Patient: sex M, age 60
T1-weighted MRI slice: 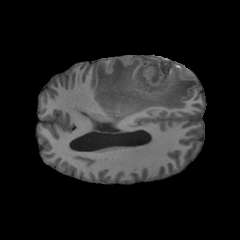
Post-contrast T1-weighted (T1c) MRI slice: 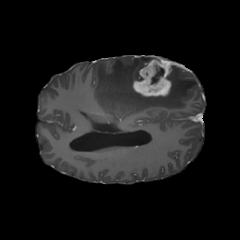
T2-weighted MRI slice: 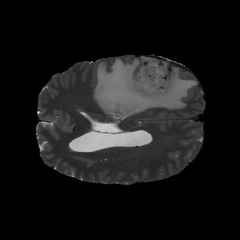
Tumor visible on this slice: yes
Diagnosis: Glioblastoma, IDH-wildtype
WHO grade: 4